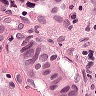
Metastatic tissue present: yes